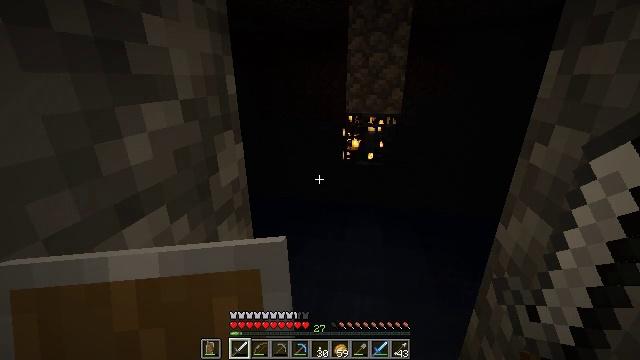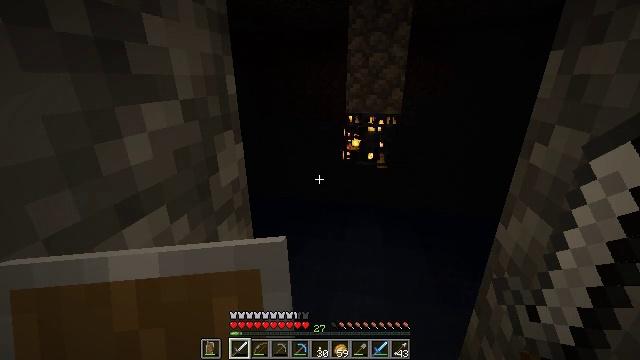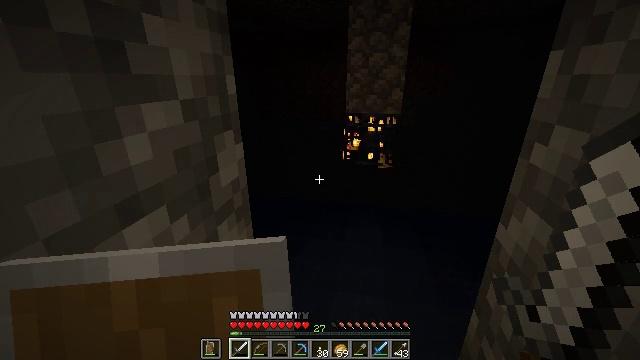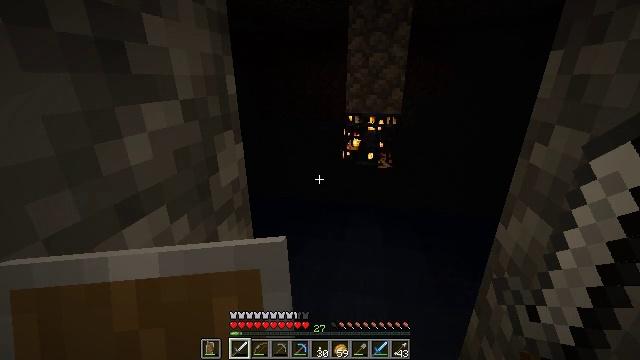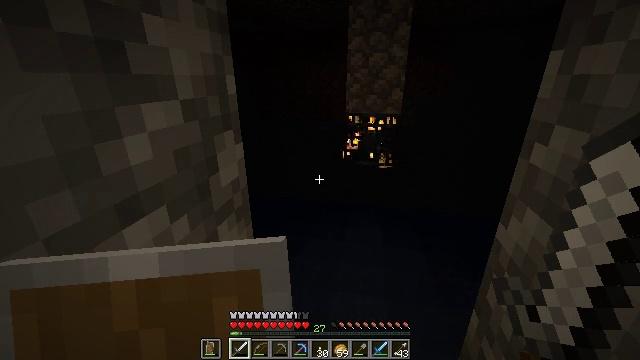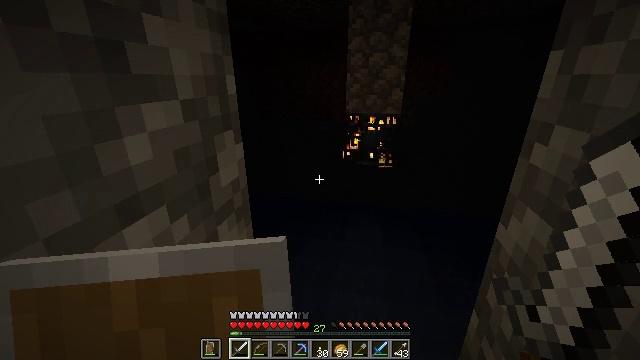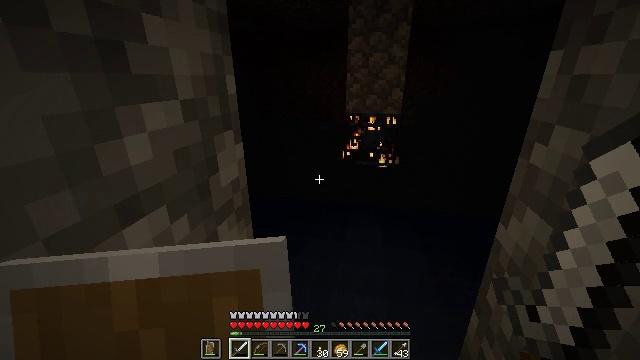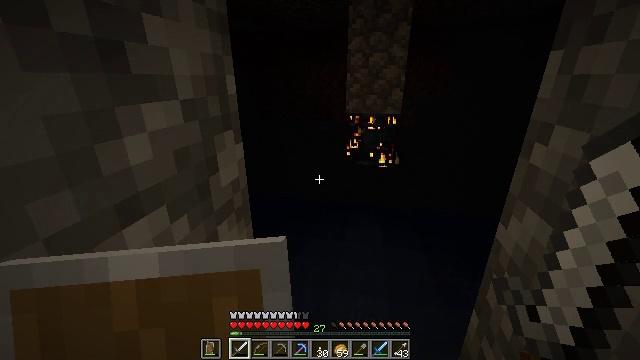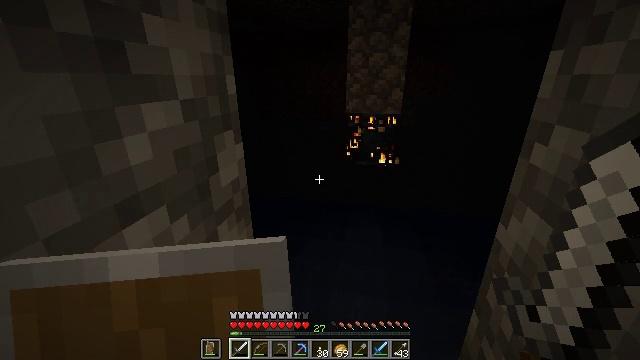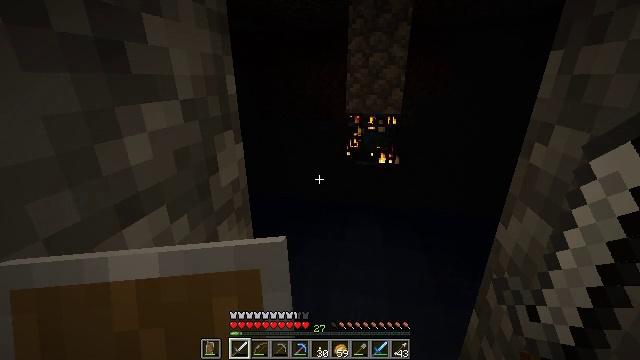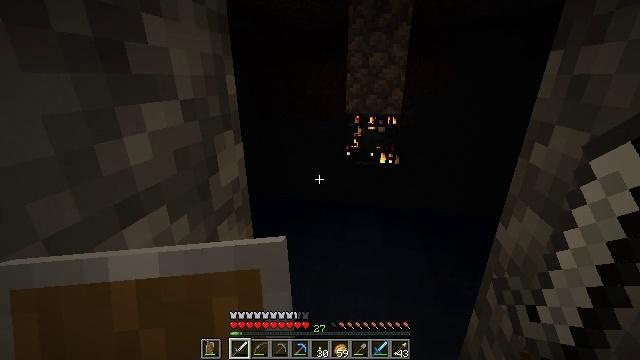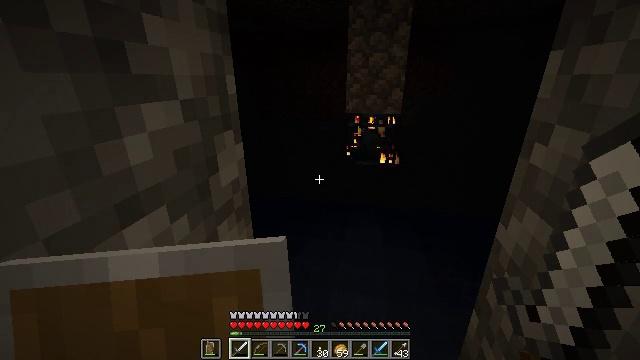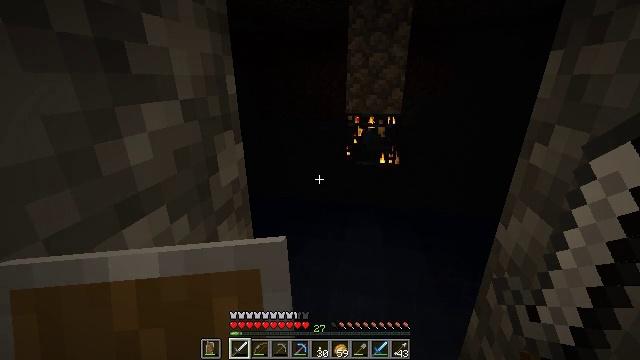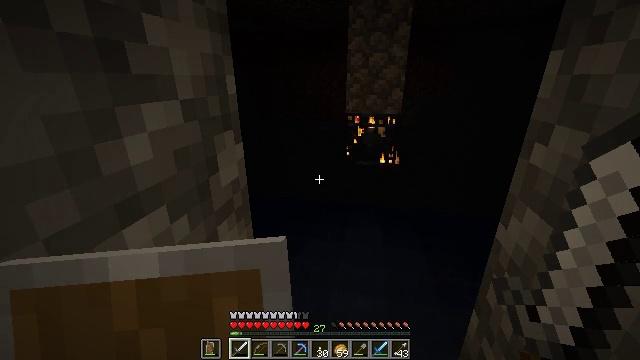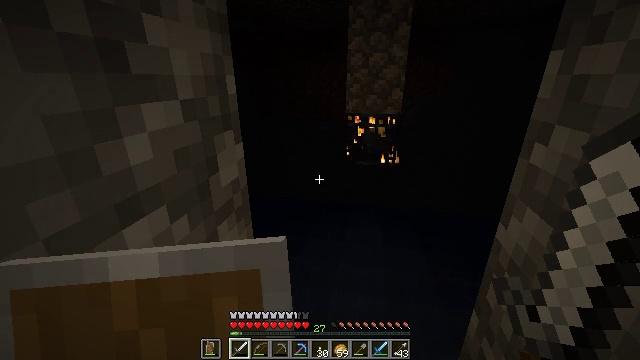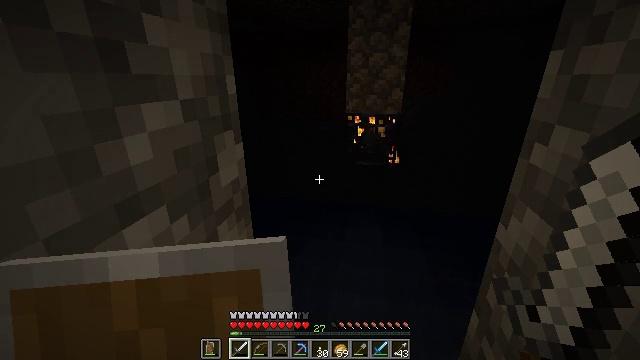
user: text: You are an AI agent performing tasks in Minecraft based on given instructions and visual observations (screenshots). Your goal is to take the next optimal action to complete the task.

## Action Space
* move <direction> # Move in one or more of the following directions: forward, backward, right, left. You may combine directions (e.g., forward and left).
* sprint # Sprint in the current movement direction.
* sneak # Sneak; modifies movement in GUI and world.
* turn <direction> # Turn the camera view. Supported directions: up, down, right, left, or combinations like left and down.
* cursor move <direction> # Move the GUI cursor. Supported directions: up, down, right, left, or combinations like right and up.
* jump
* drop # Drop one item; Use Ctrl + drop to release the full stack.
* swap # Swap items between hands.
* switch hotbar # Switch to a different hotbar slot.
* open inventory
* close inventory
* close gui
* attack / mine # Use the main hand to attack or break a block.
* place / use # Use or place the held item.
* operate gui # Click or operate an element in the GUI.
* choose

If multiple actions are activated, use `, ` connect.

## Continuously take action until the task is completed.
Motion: motion action
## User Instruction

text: Remove an iron sword from the inventory.
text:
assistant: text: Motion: no_op
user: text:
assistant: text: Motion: no_op
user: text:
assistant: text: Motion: no_op
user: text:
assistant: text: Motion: no_op
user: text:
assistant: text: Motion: no_op
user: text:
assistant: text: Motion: no_op
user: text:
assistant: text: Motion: no_op
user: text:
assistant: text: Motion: no_op
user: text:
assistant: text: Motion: no_op
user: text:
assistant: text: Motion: no_op
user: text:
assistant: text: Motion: no_op
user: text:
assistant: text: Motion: no_op
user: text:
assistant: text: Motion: no_op
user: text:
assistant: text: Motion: no_op
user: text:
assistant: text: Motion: no_op
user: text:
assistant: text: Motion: no_op
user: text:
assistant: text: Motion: no_op
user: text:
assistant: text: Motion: no_op
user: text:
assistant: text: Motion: no_op
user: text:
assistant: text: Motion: no_op
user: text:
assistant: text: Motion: no_op
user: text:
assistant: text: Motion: no_op
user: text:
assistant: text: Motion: no_op
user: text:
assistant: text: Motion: no_op
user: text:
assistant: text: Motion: no_op
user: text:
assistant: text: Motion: no_op
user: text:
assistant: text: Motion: no_op
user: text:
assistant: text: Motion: no_op
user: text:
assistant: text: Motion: no_op
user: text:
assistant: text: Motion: no_op